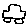
Label: car